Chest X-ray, PA view. Patient: 33 years old, sex M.
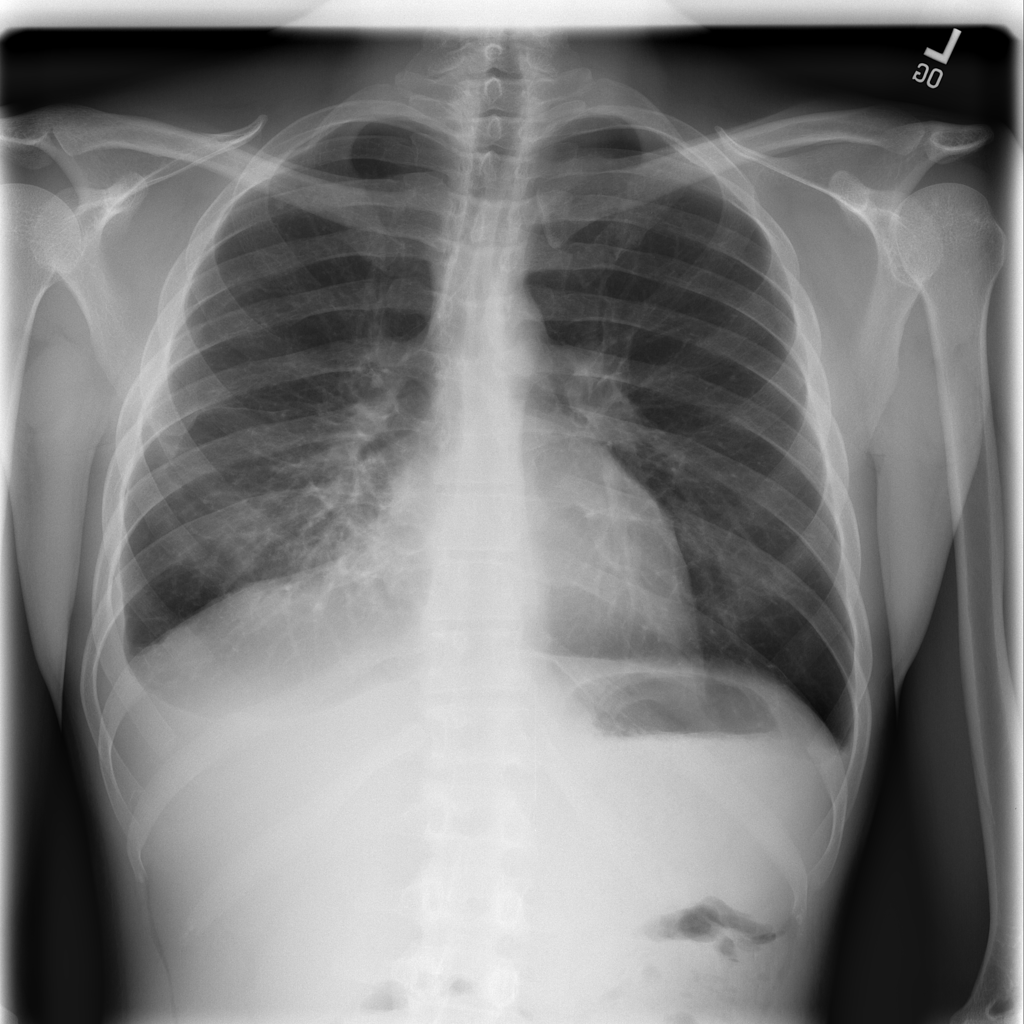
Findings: Effusion, Pleural_Thickening